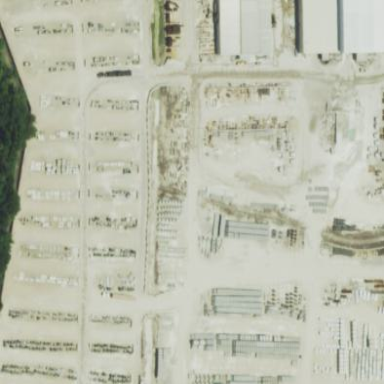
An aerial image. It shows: Industrial area.